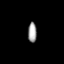
Tissue: lung
Cell type: Others
Senescence score: 0.6687
Nuclear area (px): 168
Mean DAPI intensity: 163.161